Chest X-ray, AP view. Patient: 64 years old, sex M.
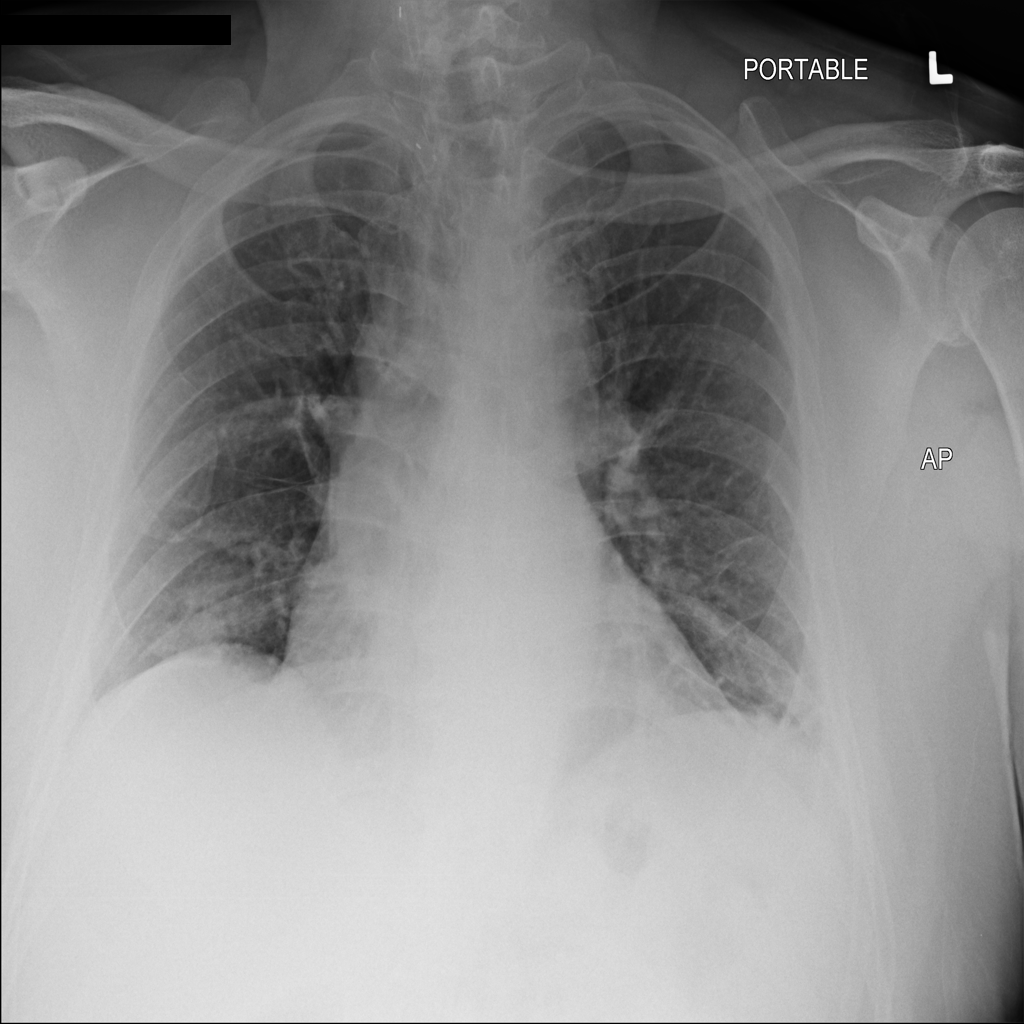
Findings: Atelectasis, Infiltration